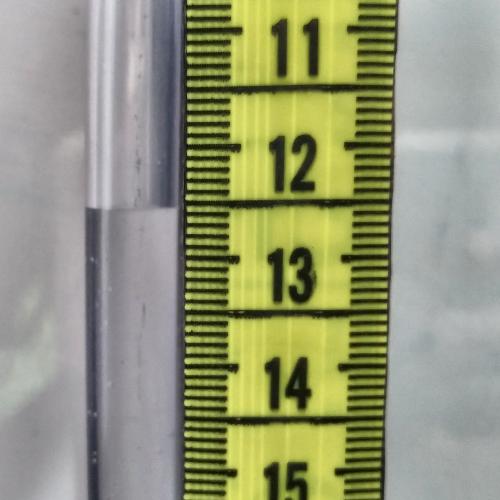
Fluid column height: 12.6 cm